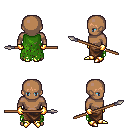
a pixel art fantasy rpg character, male body template, human, dark skin, green tattered cape, robe skirt, plain hairstyle, gold gloves, gold boots, spear, four views (front, back, left, right), 2x2 character sprite sheet, small pixel art, hard edges, no anti-aliasing